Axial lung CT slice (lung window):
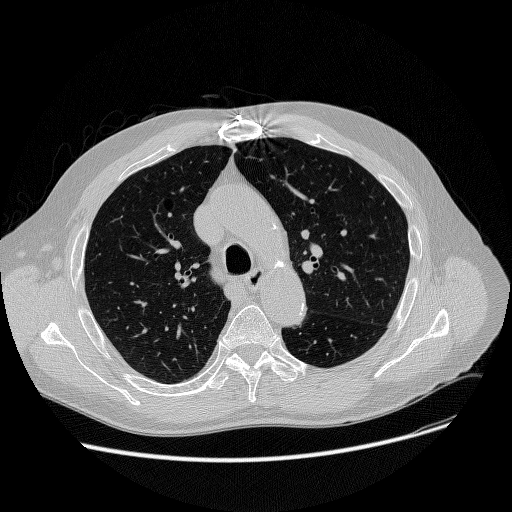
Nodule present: no